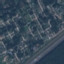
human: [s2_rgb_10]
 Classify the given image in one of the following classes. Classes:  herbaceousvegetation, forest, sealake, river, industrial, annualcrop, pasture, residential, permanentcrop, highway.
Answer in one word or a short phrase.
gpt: Residential